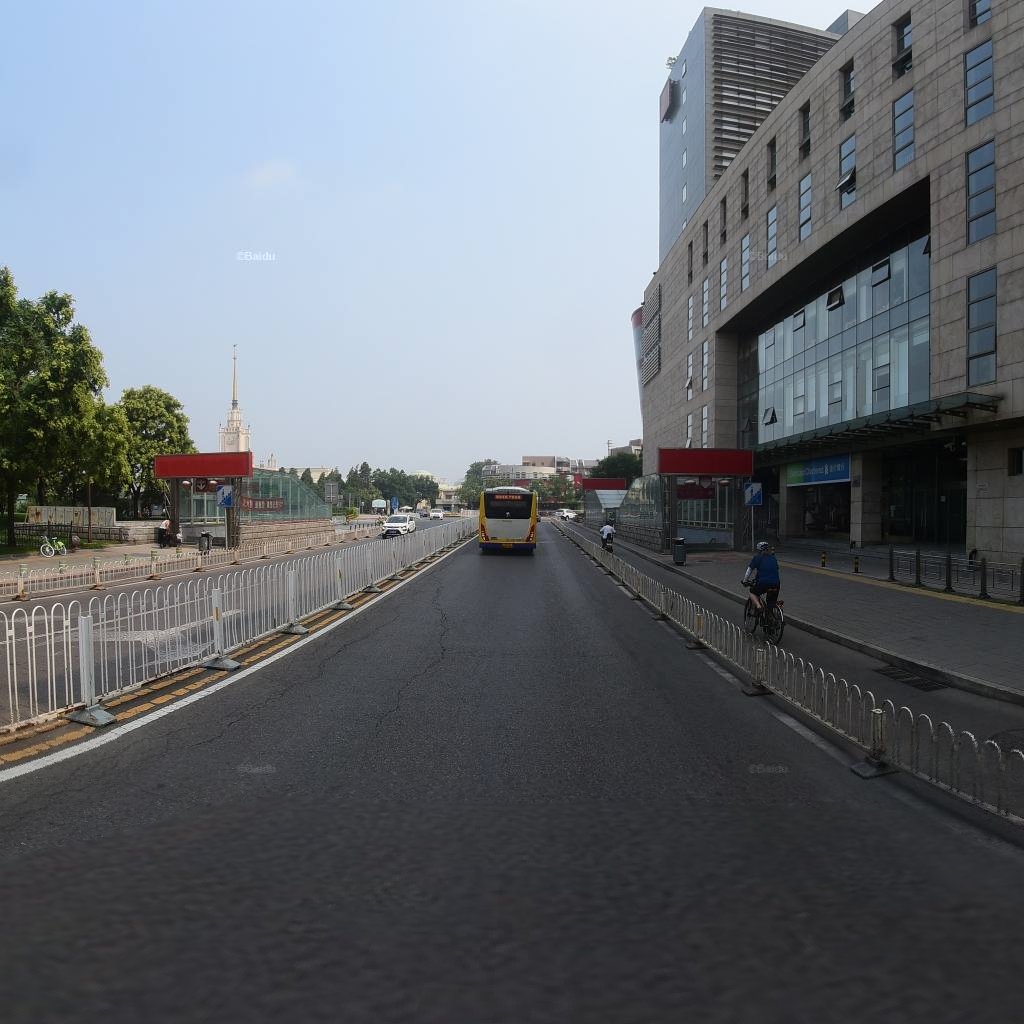
Region: Xicheng
Road damage annotations: manhole cover, transverse crack, longitudinal crack, alligator crack